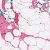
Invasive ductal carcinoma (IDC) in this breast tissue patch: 0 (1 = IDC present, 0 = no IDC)